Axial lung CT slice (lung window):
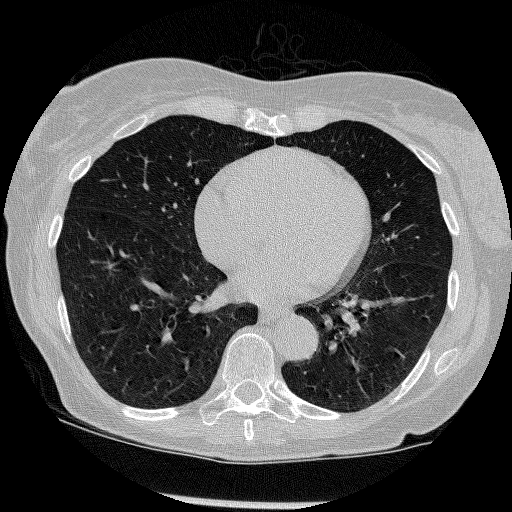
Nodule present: no